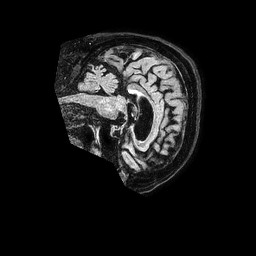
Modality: FLAIR
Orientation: sagittal
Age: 81
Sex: female
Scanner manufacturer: philips
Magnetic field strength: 1.5 T
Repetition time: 4.8 s
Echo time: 0.3 s